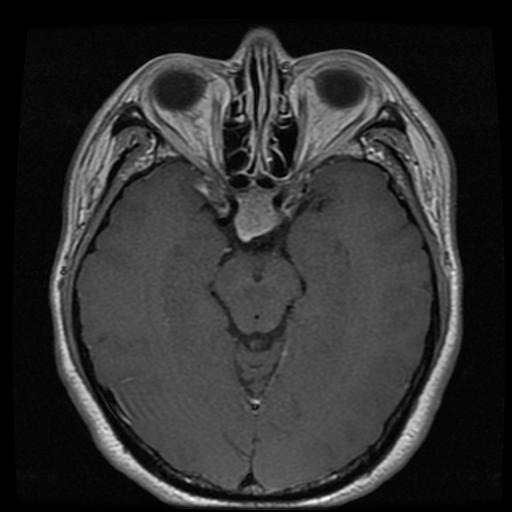
Label: pituitary